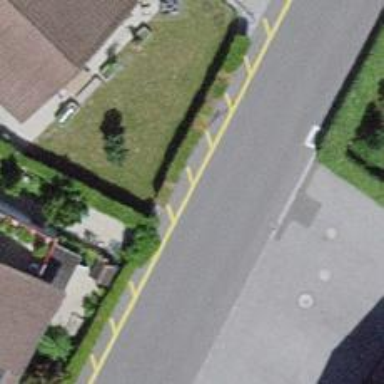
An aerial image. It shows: Hedge acting as barrier.